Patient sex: M
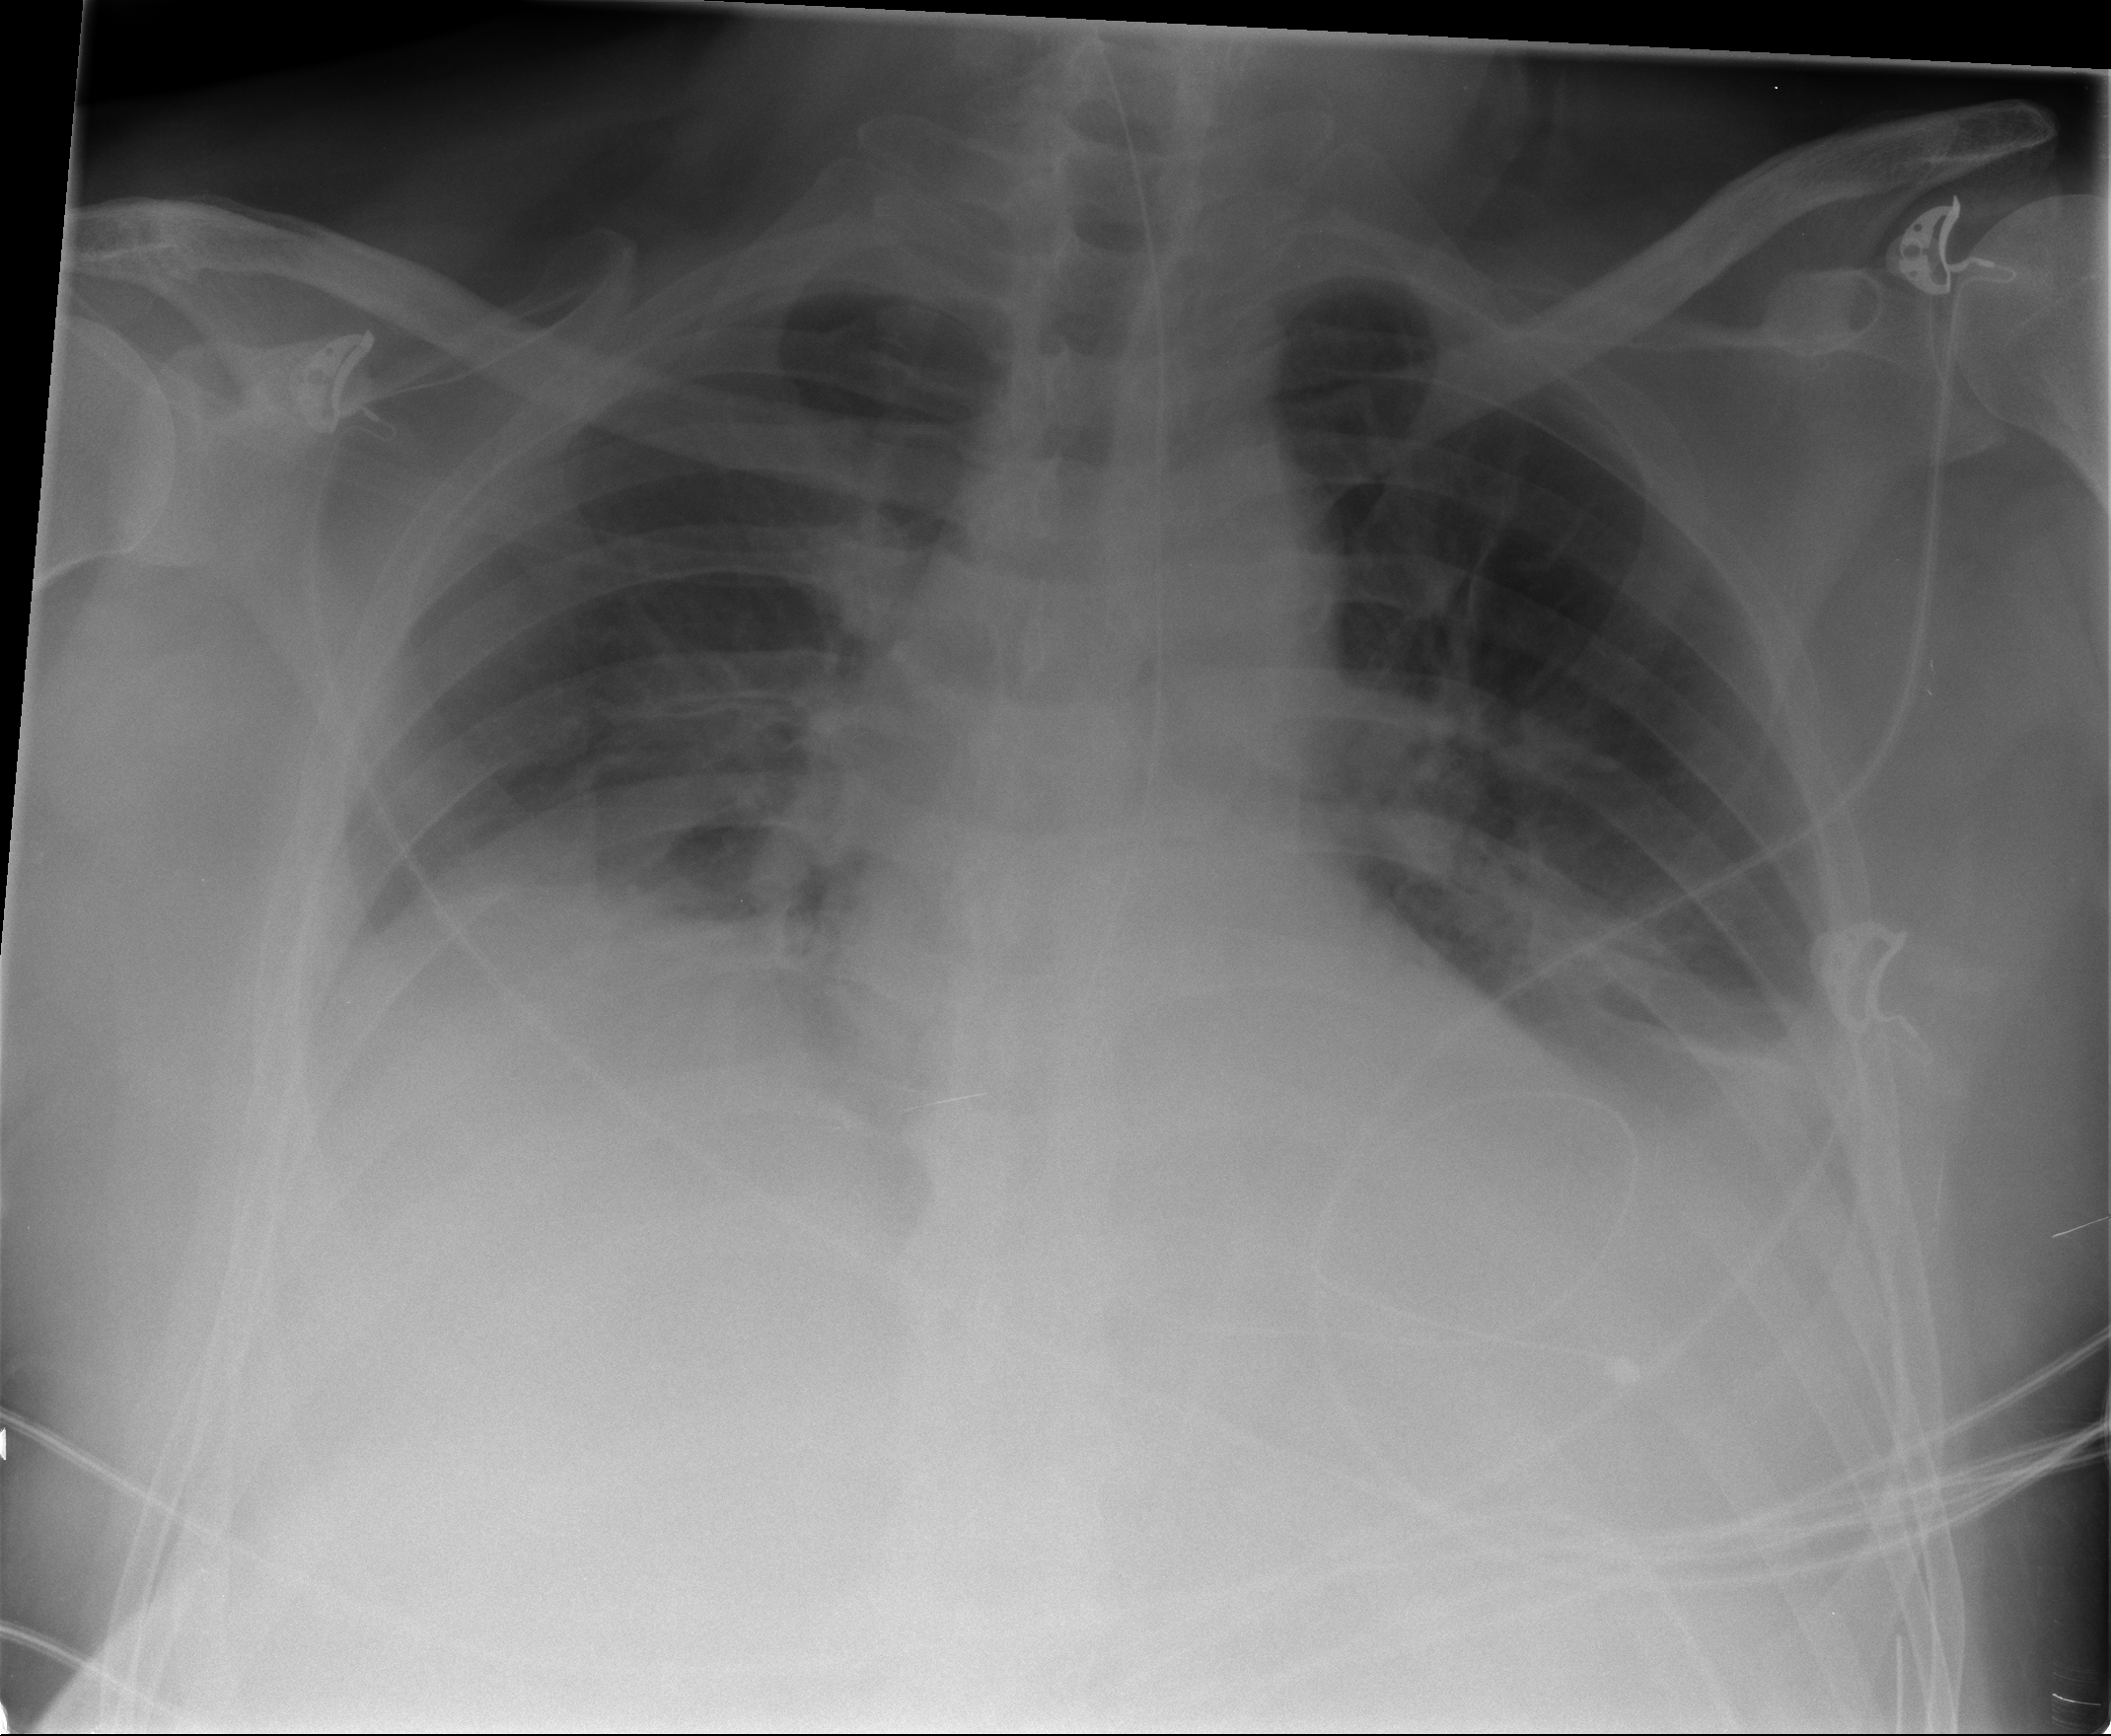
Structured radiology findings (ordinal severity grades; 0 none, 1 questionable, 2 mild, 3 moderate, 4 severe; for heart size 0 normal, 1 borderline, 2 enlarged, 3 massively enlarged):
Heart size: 2
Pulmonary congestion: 2
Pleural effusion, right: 2
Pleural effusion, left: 3
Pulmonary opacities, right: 0
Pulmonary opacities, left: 2
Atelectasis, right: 2
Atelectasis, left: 2